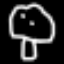
Label: mushroom